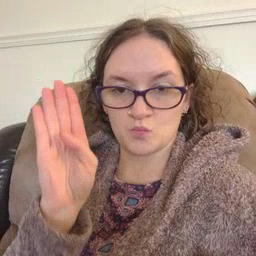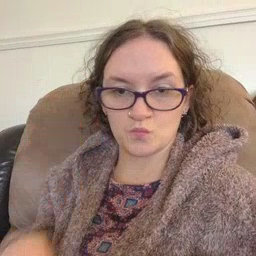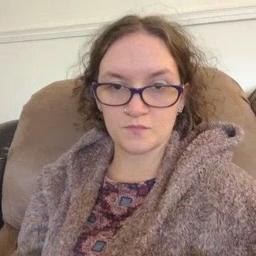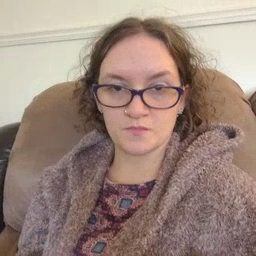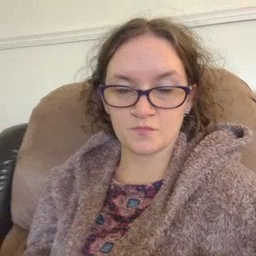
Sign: blue